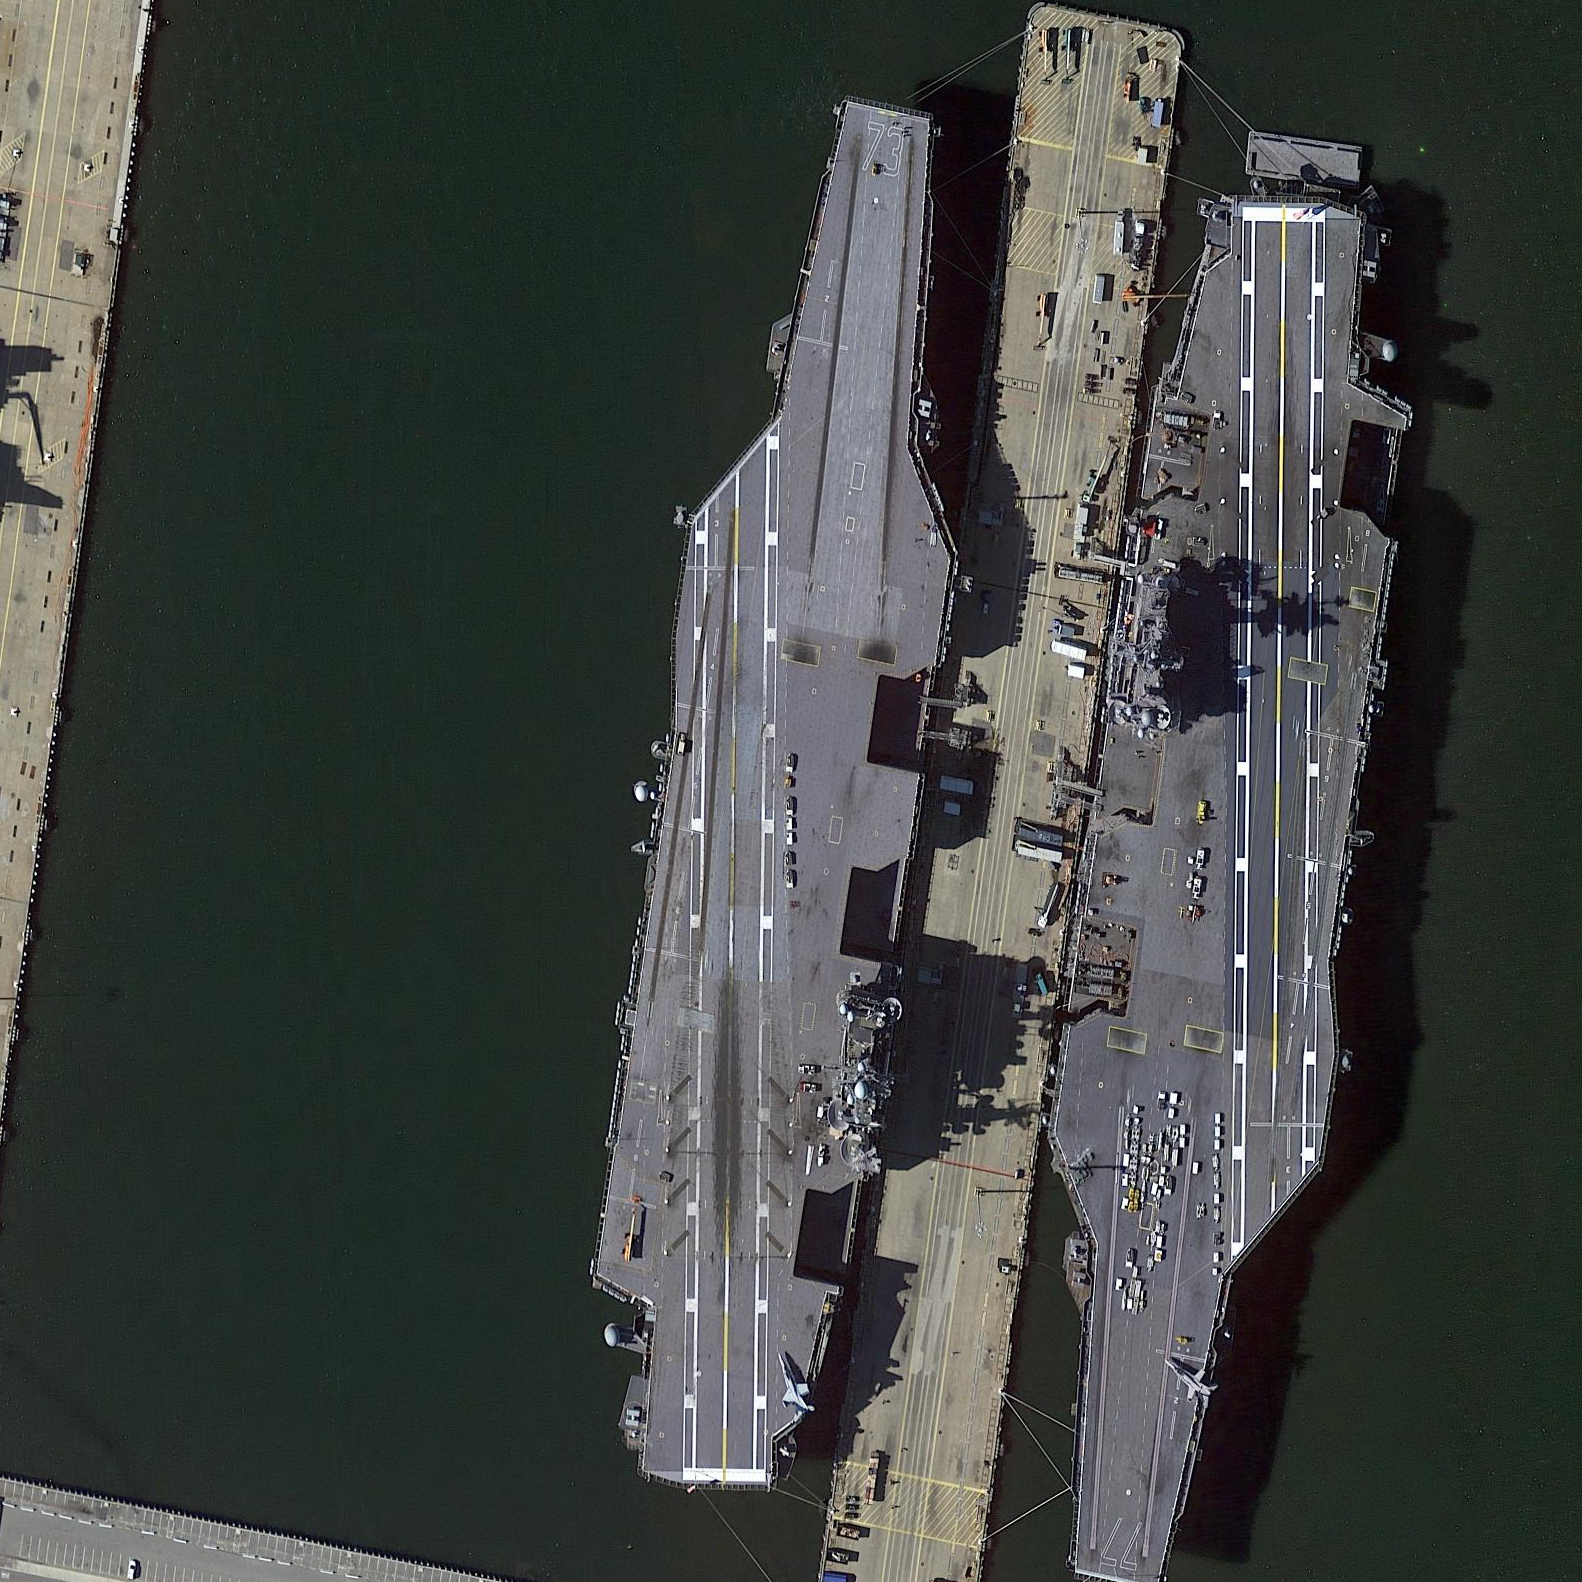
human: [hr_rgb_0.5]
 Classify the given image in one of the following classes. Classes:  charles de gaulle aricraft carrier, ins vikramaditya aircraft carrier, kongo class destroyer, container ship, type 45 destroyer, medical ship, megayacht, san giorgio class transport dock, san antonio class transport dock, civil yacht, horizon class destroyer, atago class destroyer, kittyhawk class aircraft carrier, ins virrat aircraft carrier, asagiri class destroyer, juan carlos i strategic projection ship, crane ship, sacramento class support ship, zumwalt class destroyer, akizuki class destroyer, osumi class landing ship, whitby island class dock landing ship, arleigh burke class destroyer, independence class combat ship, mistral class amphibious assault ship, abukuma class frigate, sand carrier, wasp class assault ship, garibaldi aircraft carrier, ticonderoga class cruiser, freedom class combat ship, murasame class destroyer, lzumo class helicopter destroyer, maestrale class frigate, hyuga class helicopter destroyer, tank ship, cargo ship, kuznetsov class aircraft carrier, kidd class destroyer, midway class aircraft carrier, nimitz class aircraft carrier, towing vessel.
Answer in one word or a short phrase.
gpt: Nimitz class aircraft carrier